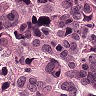
Metastatic tissue present: yes